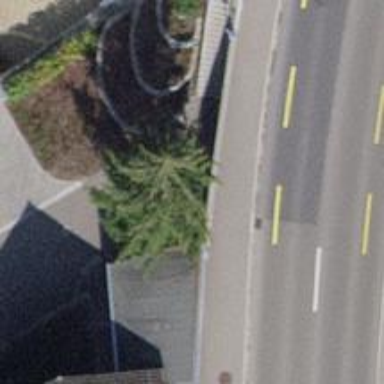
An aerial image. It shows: Tunnel footway.